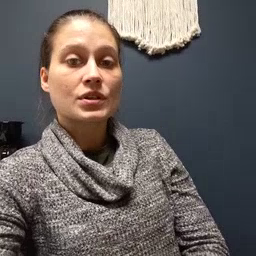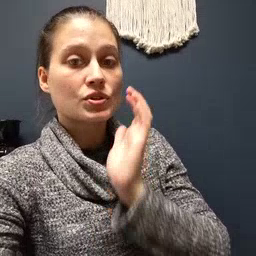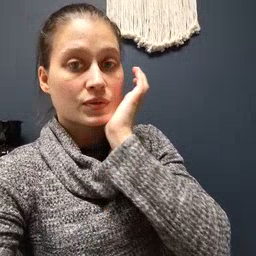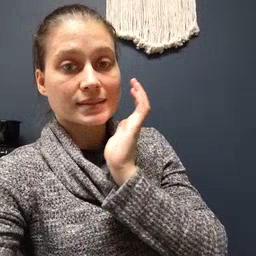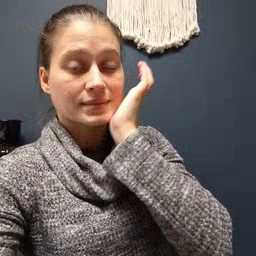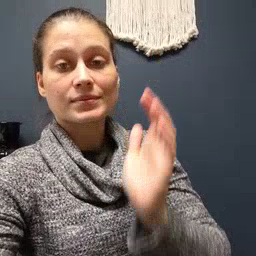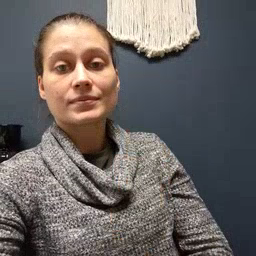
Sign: grass